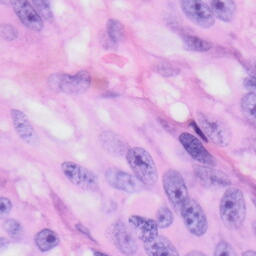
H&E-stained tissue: Skin